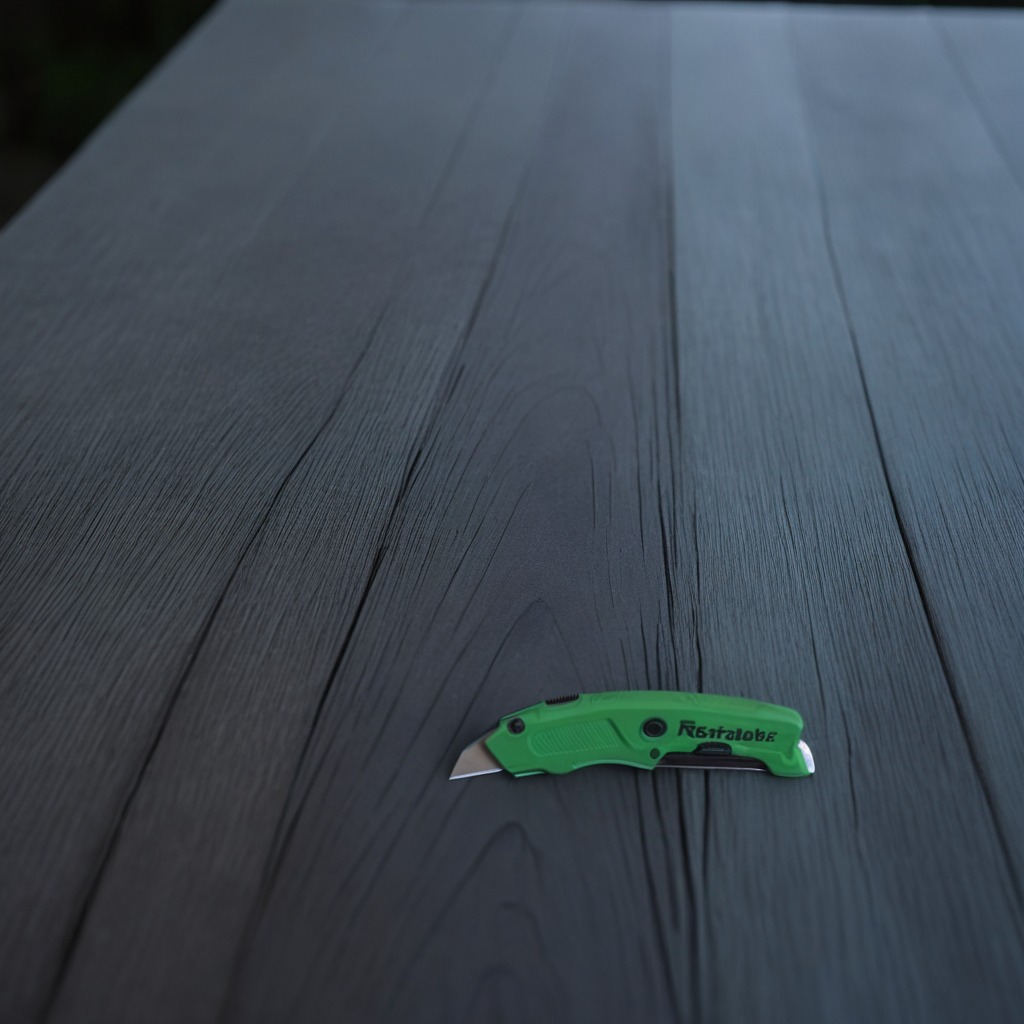
A utility knife lying on the old table in the garage at twilight.